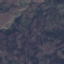
Label: HerbaceousVegetation